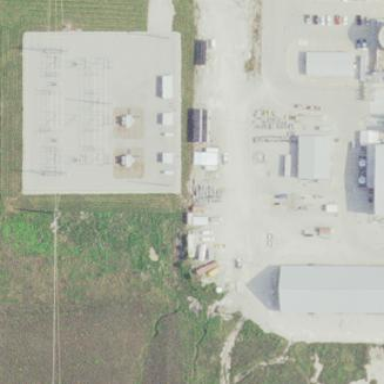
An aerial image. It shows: Industrial substation.